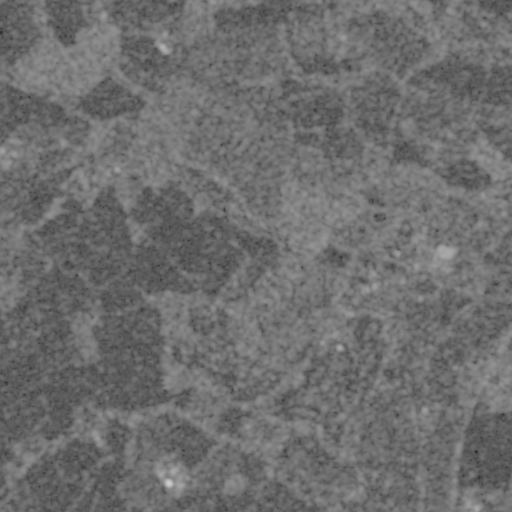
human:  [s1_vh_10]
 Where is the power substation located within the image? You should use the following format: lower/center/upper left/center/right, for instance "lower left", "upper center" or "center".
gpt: The power substation is located in the center right of the image.
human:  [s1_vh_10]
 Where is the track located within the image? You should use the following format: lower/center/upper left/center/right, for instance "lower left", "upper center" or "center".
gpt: There is no track in the image.

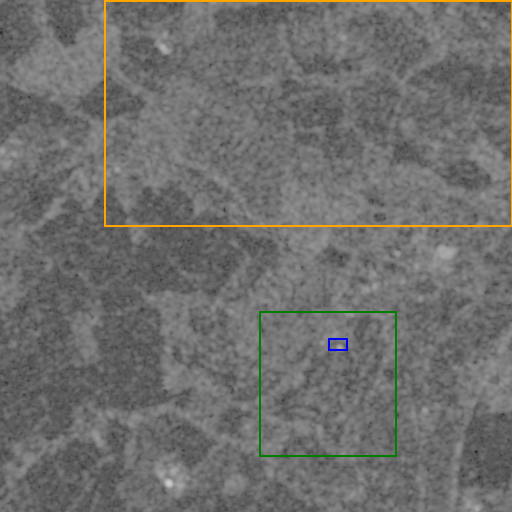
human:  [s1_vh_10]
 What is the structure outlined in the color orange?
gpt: The structure outlined in orange is a crop field.
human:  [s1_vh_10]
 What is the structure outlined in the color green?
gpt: The structure outlined in green is a park.
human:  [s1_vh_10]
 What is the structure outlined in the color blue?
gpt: The structure outlined in blue is a parking lot.
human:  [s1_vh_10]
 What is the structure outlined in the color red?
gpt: There is no red outline.